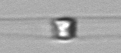
Label: Chaetoceros_similis